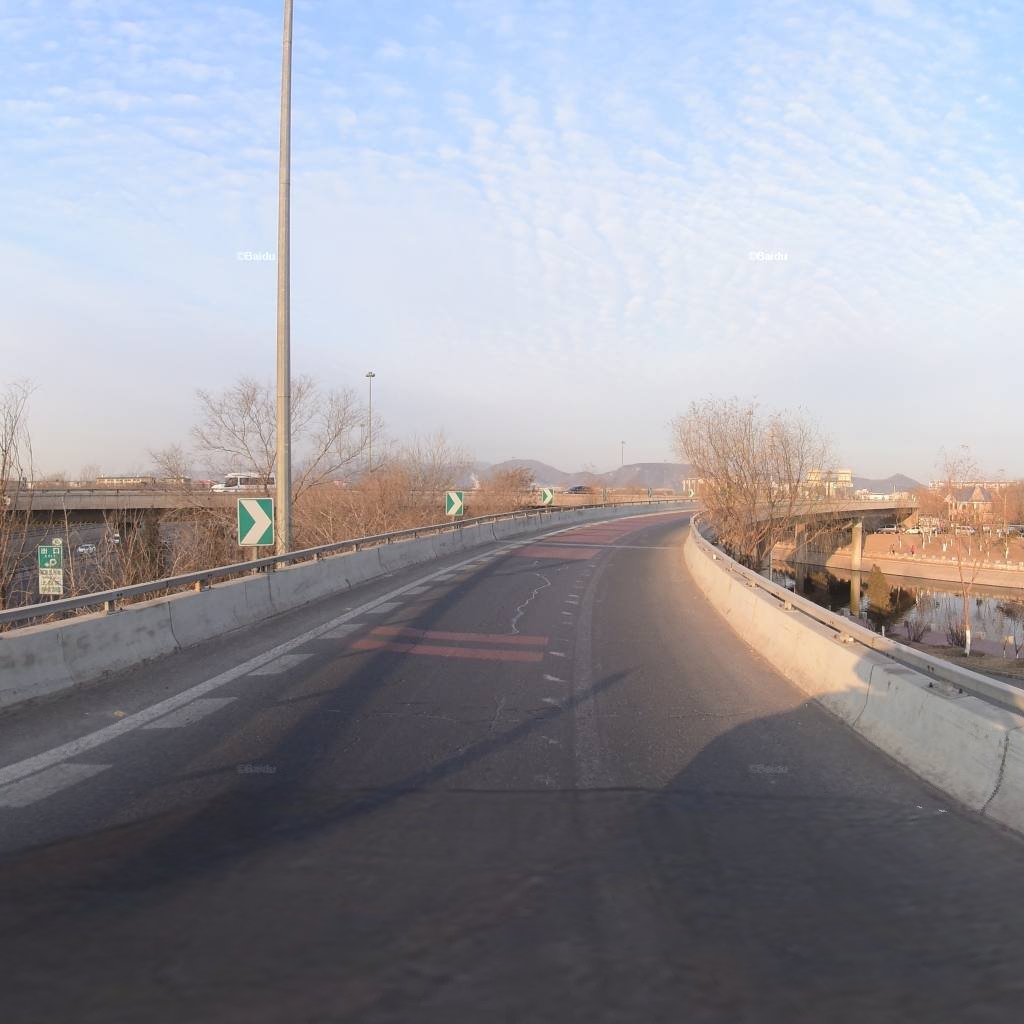
Region: Haidian
Road damage annotations: longitudinal patch, transverse crack, longitudinal crack, longitudinal crack